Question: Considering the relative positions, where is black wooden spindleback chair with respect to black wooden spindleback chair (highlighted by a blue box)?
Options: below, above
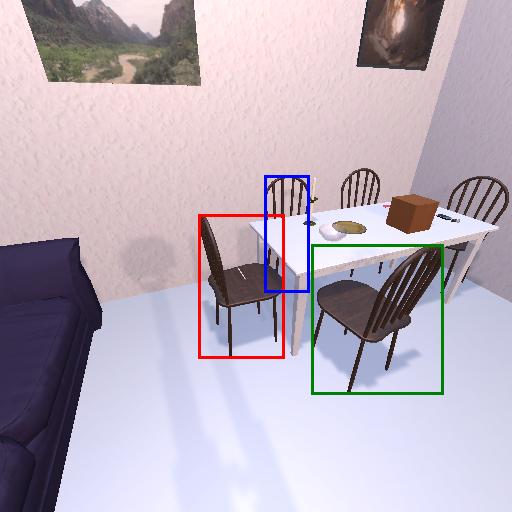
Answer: below